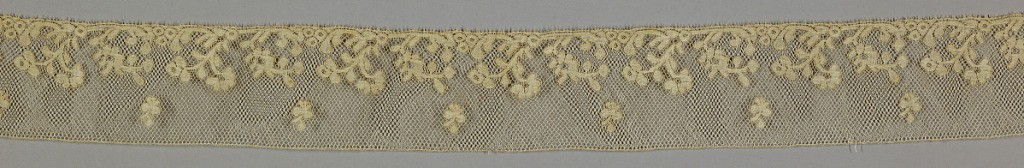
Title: Edge
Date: late 18th century
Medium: linen Technique: bobbin lace (late Valenciennes ground)
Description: Border of floral motifs along side edge.